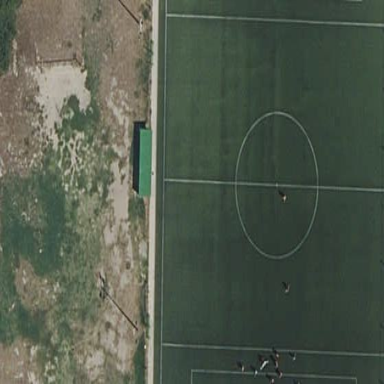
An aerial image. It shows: Artificial turf soccer pitch for leisure activities.